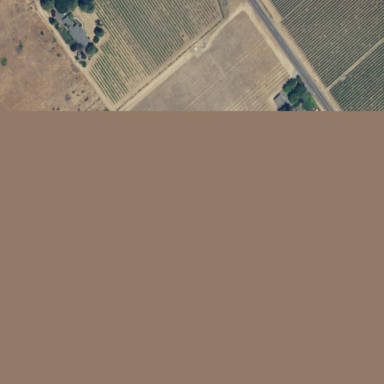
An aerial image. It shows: Vineyard growing wine grapes.